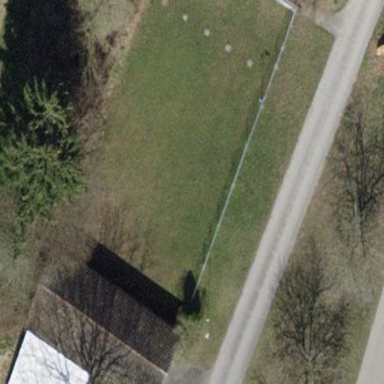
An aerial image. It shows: Shooting range on grass pitch.